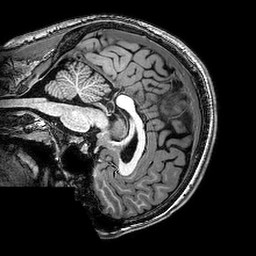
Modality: T1w
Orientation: sagittal
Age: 24
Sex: male
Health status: healthy
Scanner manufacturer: philips
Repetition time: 0.008361 s
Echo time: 0.00386 s